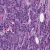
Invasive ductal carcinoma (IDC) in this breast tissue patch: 1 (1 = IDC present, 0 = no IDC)